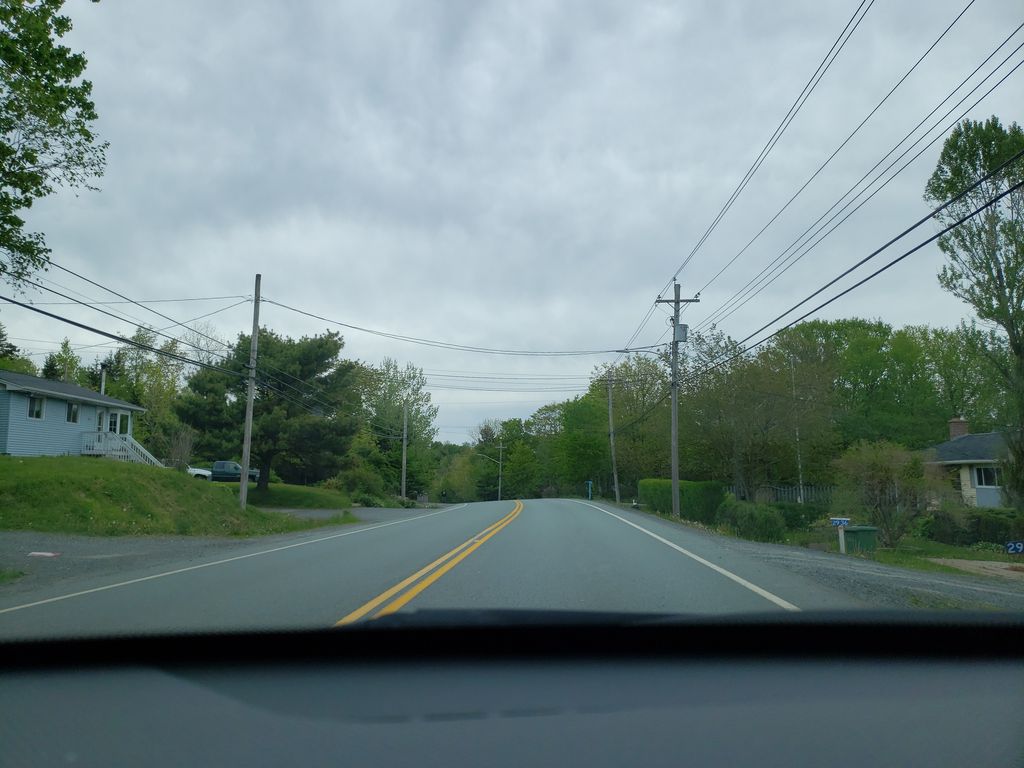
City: halifax